Question: I'm trying to figure out how to draw an arc in CoreGraphics. I understand which method calls to make and how to compute the angles in the following scenario.
'''
----------
| |
*--------*
'''
When the points are both in the bottom of the rect. However when two points are in other locations, I don't know how to calculate the correct angle.
'''
---------*
| |
*---------
'''
See bottom portion of my image.

Ray Wenderlich has a <URL> about creating arcs for only in the first mentioned point positions.
'''
// sample code for creating arc for path from bottom of rect
CGMutablePathRef createArcPathFromBottomOfRect(CGRect rect, CGFloat arcHeight) {
CGRect arcRect = CGRectMake(rect.origin.x, rect.origin.y + rect.size.height
- arcHeight, rect.size.width, arcHeight);
CGFloat arcRadius = (arcRect.size.height/2) + (pow(arcRect.size.width, 2) /
(8 * arcRect.size.height));
CGPoint arcCenter = CGPointMake(arcRect.origin.x + arc.size.width/2,
arcRect.origin.y + arcRadius);
CGFloat angle = acos(arcRect.size.width/ (2*arcRadius));
CGFloat startAngle = radians(180) + angle;
CGFloat endAngle = radians(360) - angle;
CGMutablePathRef path = CGPathCreateMutable();
CGPathAddArc(path, NULL, arcCenter.x, arcCenter.y, arcRadius, startAngle,
endAngle, 0);
return path;
}
'''
How do I calculate the angle when in other situations as depicted at the bottom of my image?
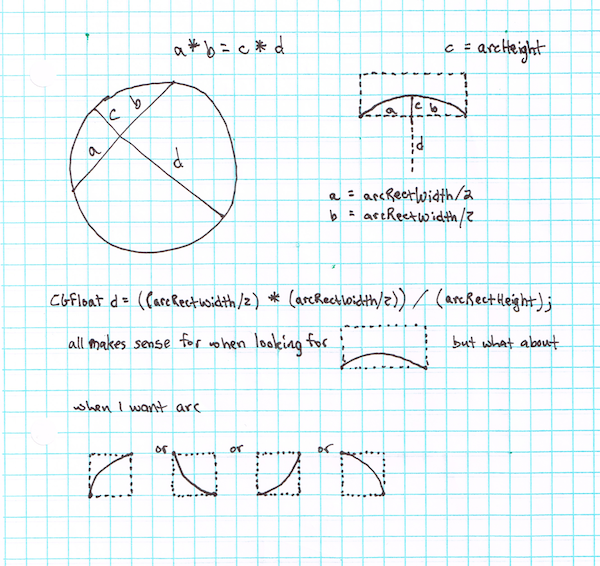
Answer: I find an easier way to make arcs is to use:
'''
void CGContextAddArcToPoint (
CGContextRef c,
CGFloat x1,
CGFloat y1,
CGFloat x2,
CGFloat y2,
CGFloat radius
);
'''
If you look at this image from Ray Wenderlich's site (<URL> is your end point. Then just specify the corner radius and voila! It looks like this may be an easier API to use for what you are looking to do.